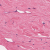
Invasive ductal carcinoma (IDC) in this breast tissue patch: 0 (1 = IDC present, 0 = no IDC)